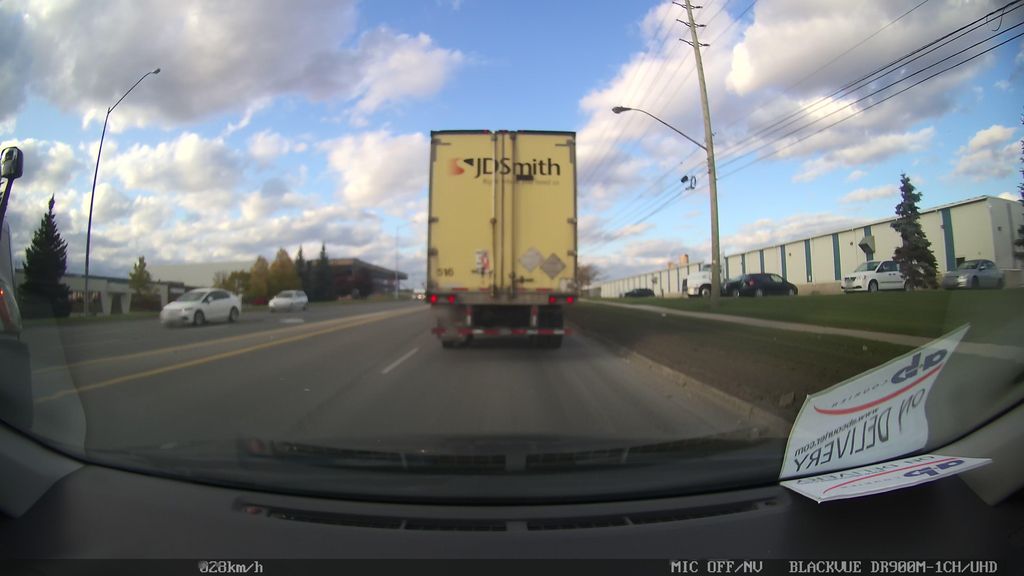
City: toronto